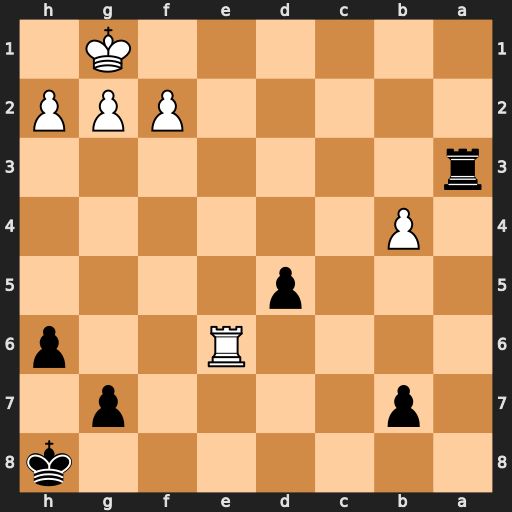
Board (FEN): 7k/1p4p1/4R2p/3p4/1P6/r7/5PPP/6K1
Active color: b
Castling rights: -
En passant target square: -
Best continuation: Ra1+ Re1 Rxe1#